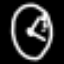
Label: clock